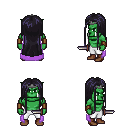
a pixel art fantasy rpg character, male body template, orc, green skin, lavender cape, white pants, raven extra-long hairstyle, iron tiara, leather bracers, brown shoes, dagger, four views (front, back, left, right), 2x2 character sprite sheet, small pixel art, hard edges, no anti-aliasing